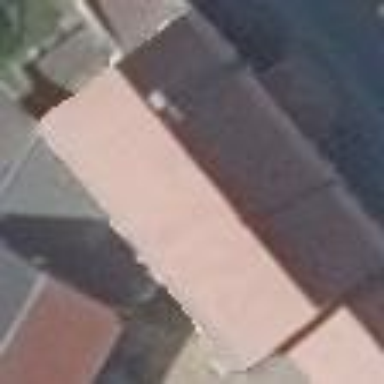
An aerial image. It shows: Building with gabled roof oriented along its length.